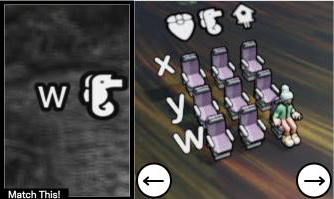
Task: seats
Answer: no